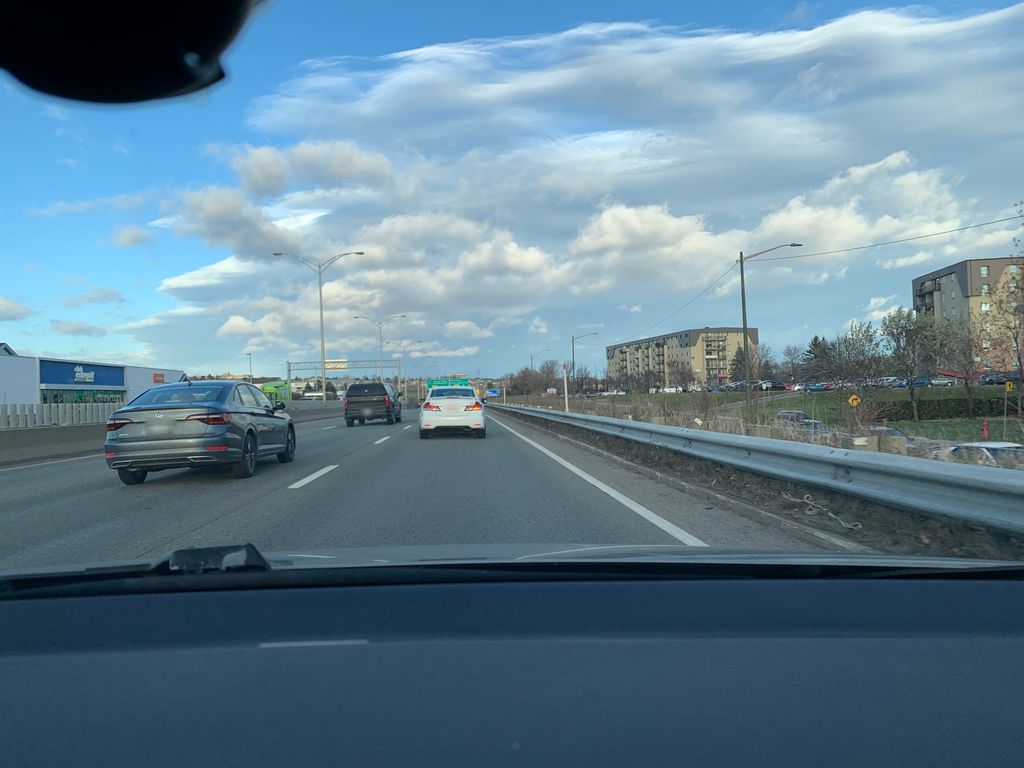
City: quebec_city